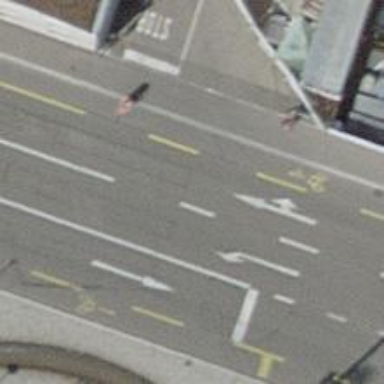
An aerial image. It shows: Secondary road with asphalt surface.